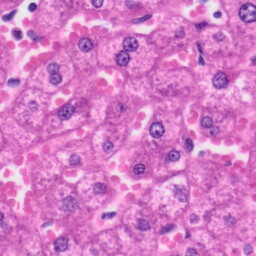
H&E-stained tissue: Liver